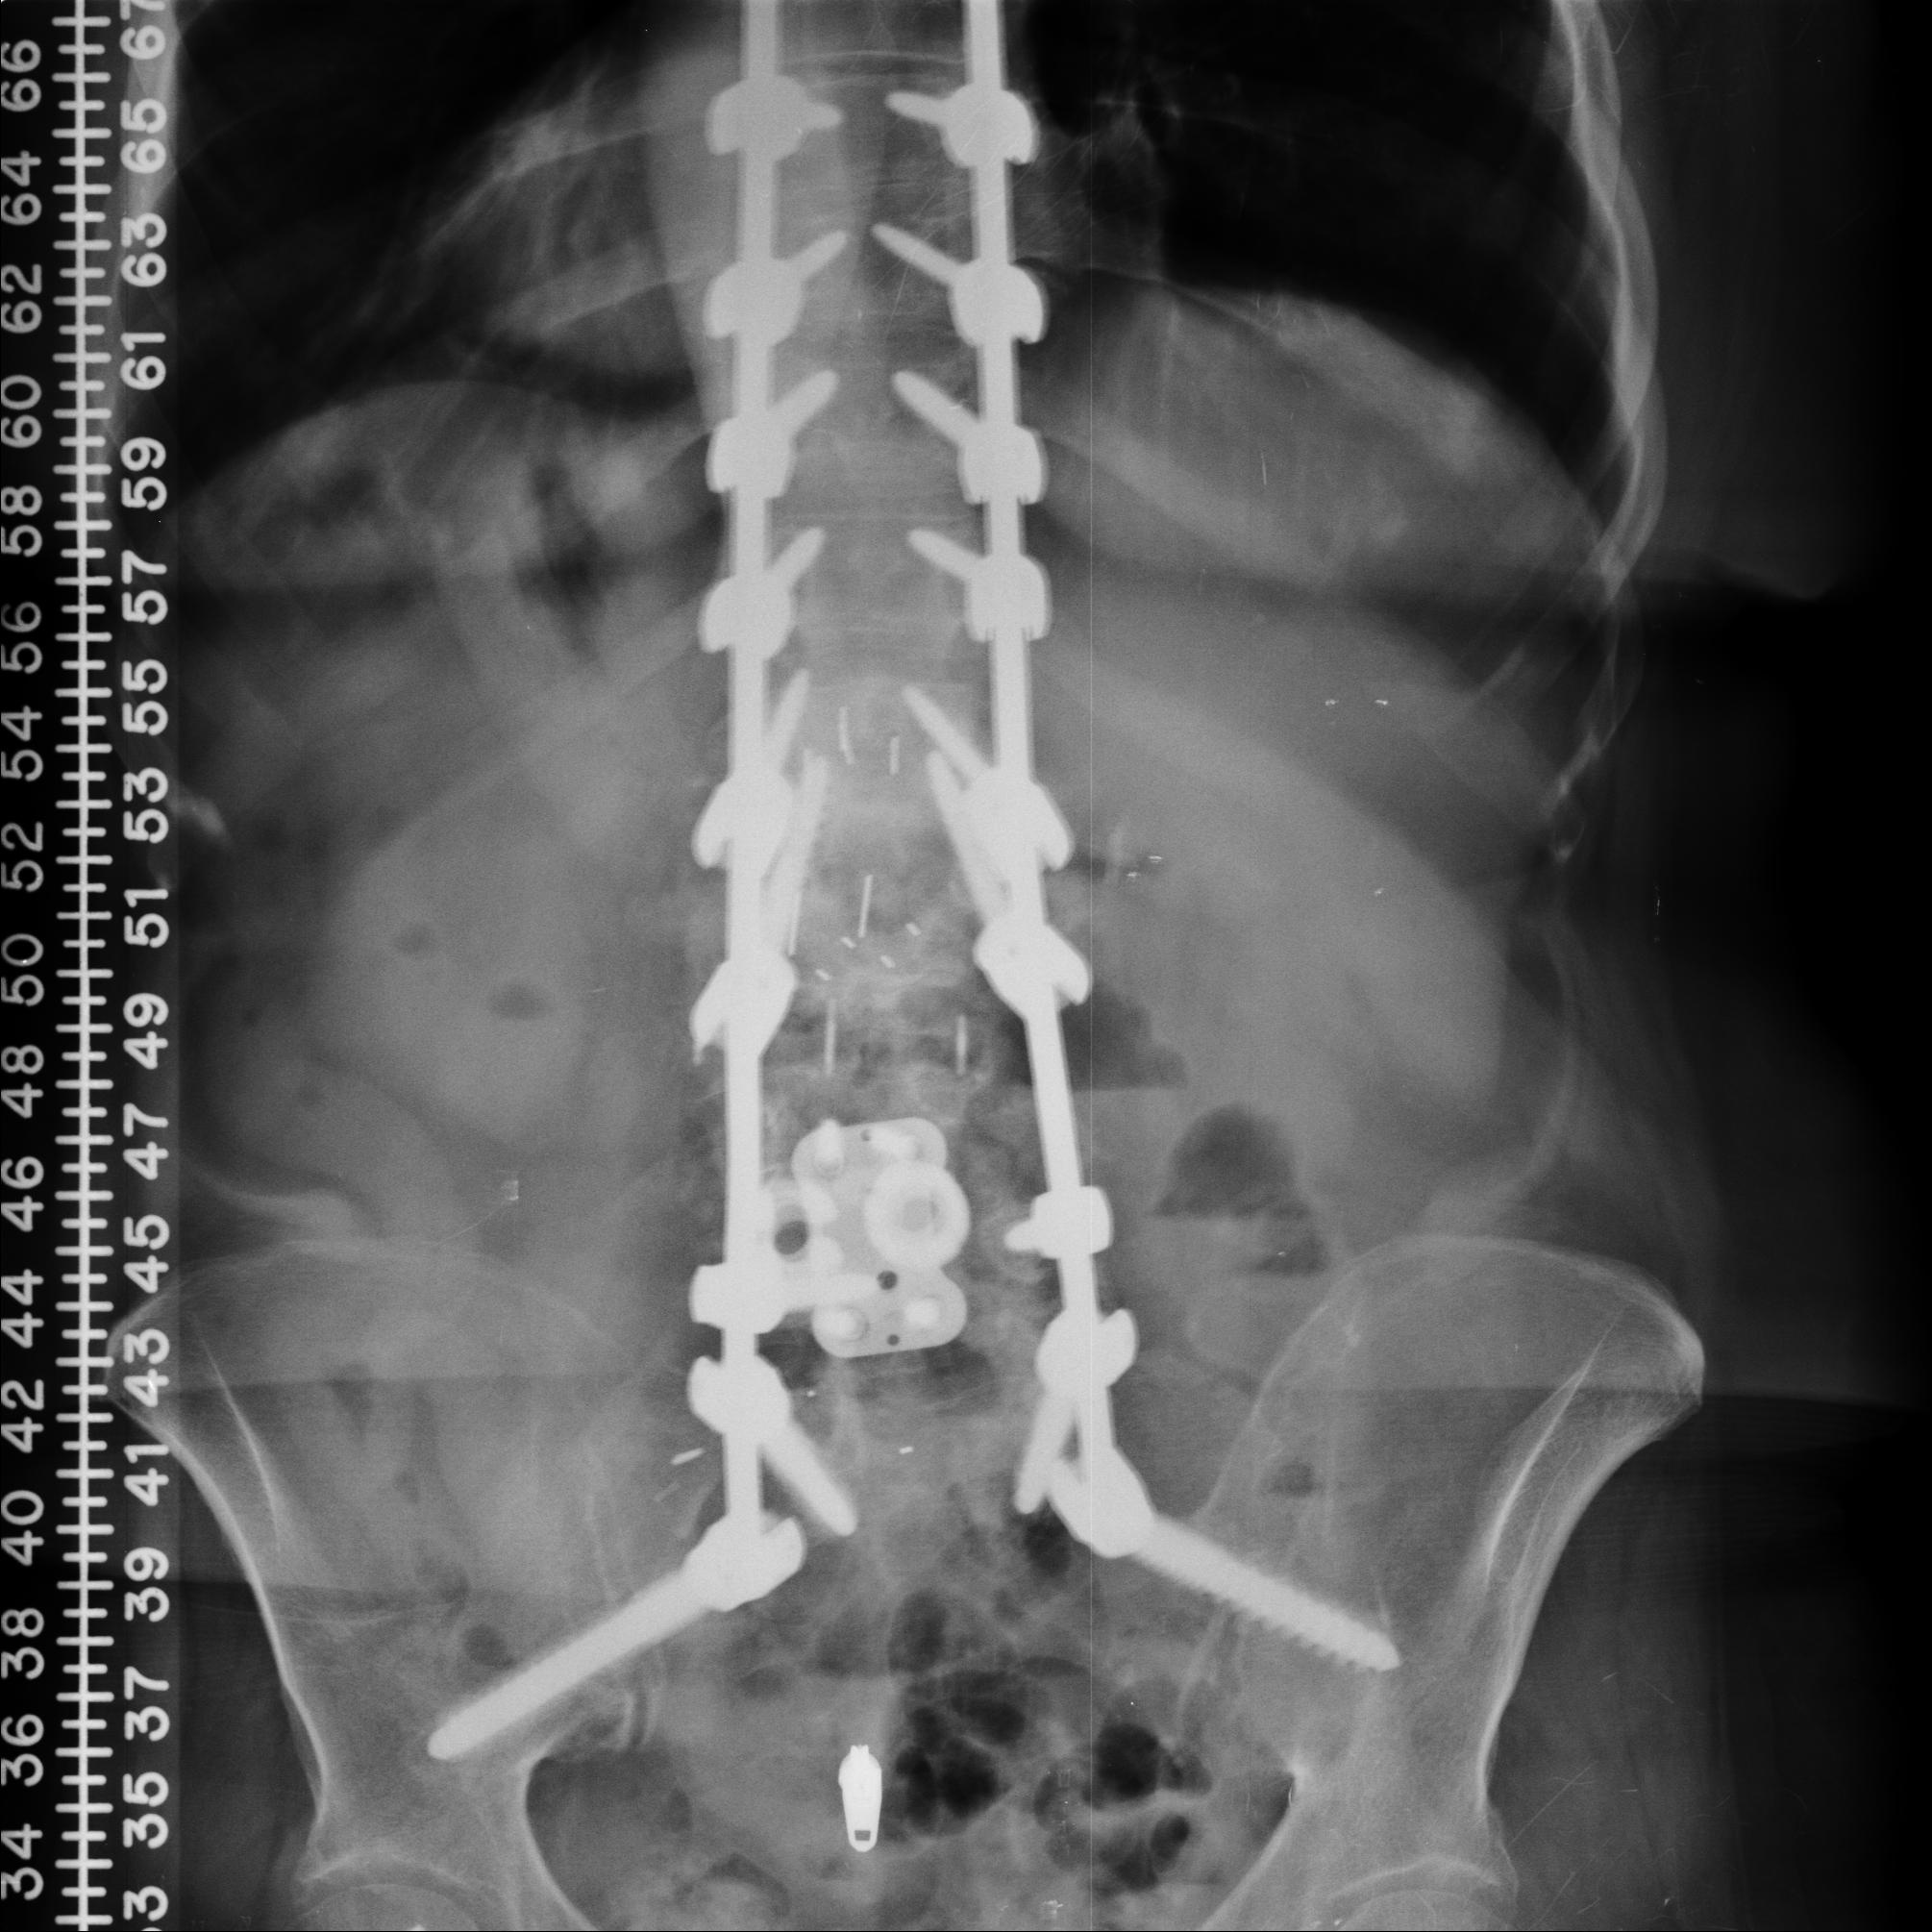
View: AP